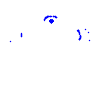
Particle: proton